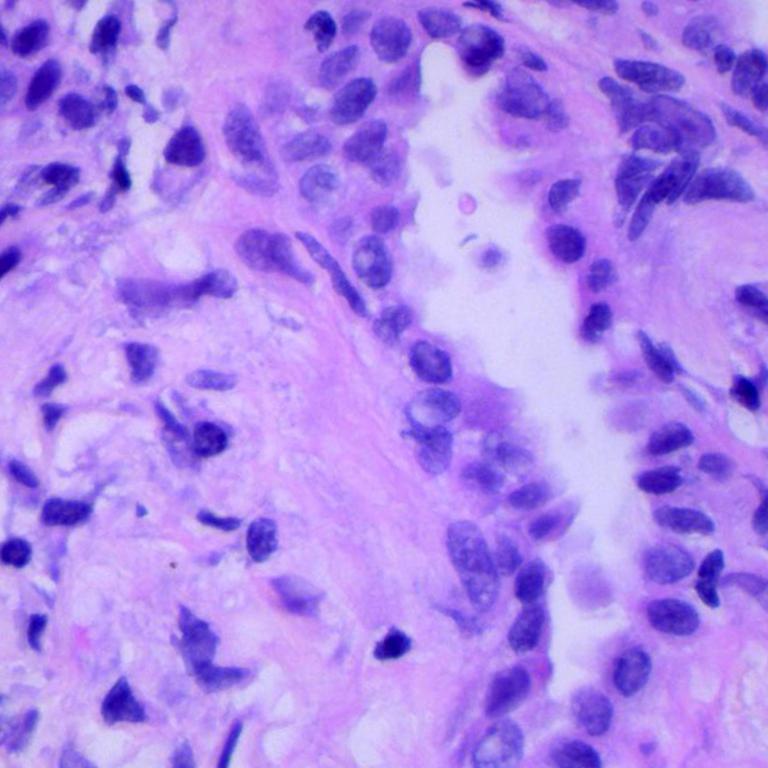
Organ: lung
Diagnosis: adenocarcinomas